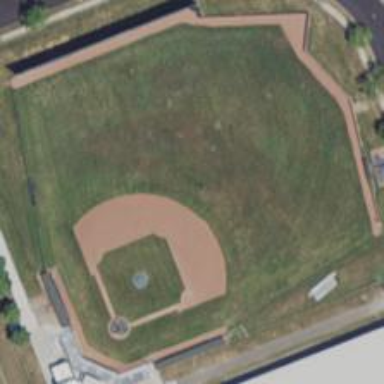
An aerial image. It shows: Baseball pitch for leisure land activities.